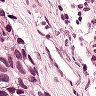
Metastatic tissue present: yes